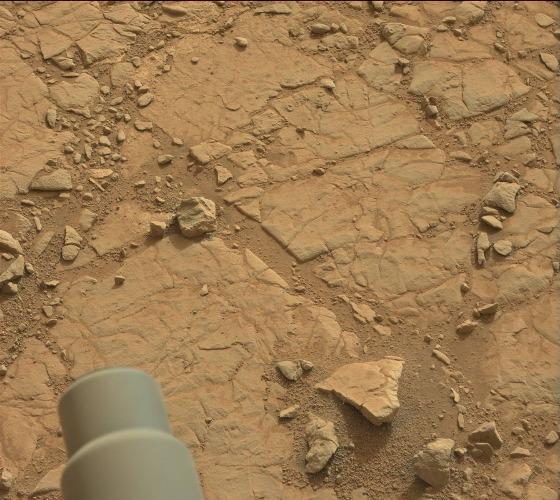
Terrain classes present: Background, Bedrock, Gravel / Sand / Soil, Rock, Shadow